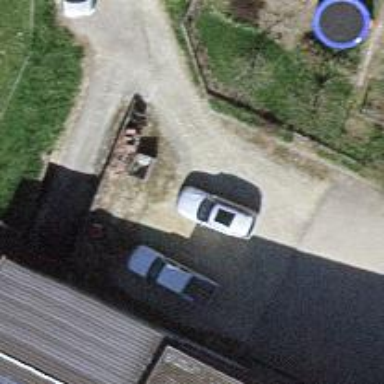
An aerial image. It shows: Driveway.